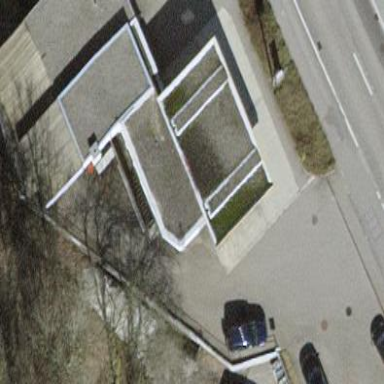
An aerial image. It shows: Fuel station with roof.